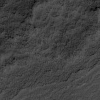
Atmospheric dust classification: not_dusty